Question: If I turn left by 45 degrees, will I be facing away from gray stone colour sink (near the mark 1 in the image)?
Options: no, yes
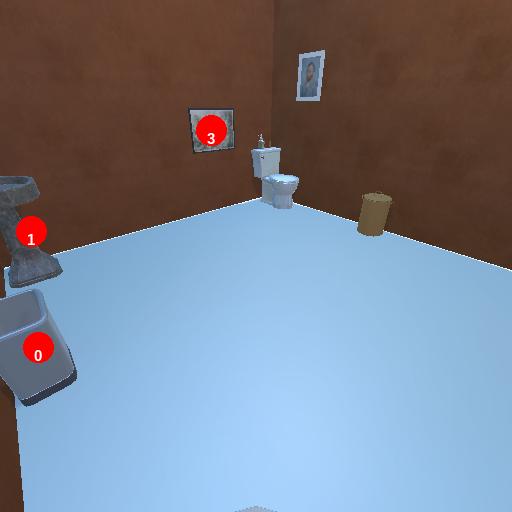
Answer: no